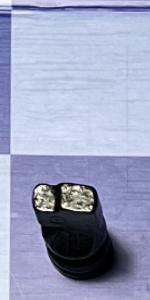
Label: Knight_Black